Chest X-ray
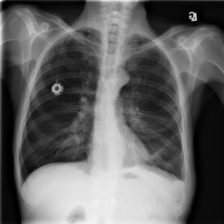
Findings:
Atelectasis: negative
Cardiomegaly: negative
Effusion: negative
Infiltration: negative
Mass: negative
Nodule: negative
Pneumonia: negative
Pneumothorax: negative
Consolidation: negative
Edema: negative
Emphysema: negative
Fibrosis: negative
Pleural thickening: negative
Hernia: negative